Question: I've been searching online for quite a while now and can't seem to find a solution for my problem. I installed Pylance (the newest Microsoft interpreter for Python) and can't seem to disable linting at all. I've tried a lot of options but none worked. Here's a screenshot of how annoying linting is in my code now.
Here's how my VSCode Settings file looks like:
'''
{
// "python.pythonPath": "C://Anaconda3//envs//py34//python.exe",
// "python.pythonPath": "C://Anaconda3_2020//python.exe",
// "python.pythonPath": "C://Anaconda3_2020_07//python.exe",
"python.pythonPath": "C://Anaconda3//python.exe",
"python.analysis.disabled": [
"unresolved-import"
],
"editor.suggestSelection": "first",
"editor.fontSize": 15,
"typescript.tsserver.useSeparateSyntaxServer": false,
"workbench.colorTheme": "Monokai ST3",
"workbench.colorCustomizations": {
"editor.background": "#000000",
"statusBar.background": "#000000",
"statusBar.noFolderBackground": "#212121",
"statusBar.debuggingBackground": "#263238"
},
"window.zoomLevel": 0,
"editor.renderLineHighlight": "none",
"editor.fontFamily": "Meslo LG L",
"editor.tabCompletion": "on",
"editor.parameterHints.enabled": true,
"python.terminal.executeInFileDir": true,
"python.terminal.launchArgs": [
"-u"
],
"terminal.integrated.shell.windows": "C:\Windows\System32\WindowsPowerShell\v1.0\powershell.exe",
"editor.lineHeight": 0,
"workbench.editor.scrollToSwitchTabs": true,
"python.autoComplete.showAdvancedMembers": false,
"python.languageServer": "Pylance",
"python.linting.enabled": false,
"python.linting.pylintEnabled": false,
"python.linting.lintOnSave": false,
"python.linting.flake8Enabled": false,
"python.linting.mypyEnabled": false,
"python.linting.banditEnabled": false,
"python.linting.pylamaEnabled": false,
"python.linting.pylintArgs": [
"--unsafe-load-any-extension=y",
"--load-plugin",
"pylint_protobuf",
"--disable=all",
"--disable=undefined-variable",
],
"python.linting.mypyArgs": [
"--ignore-missing-imports",
"--follow-imports=silent",
"--show-column-numbers",
"--extension-pkg-whitelist=all",
"--disable=all",
"--disable=undefined-variable",
],
}
'''

Any thoughts?
Any help is much appreciated.
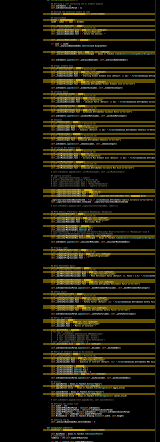
Answer: You can disable the language server with:
'''
"python.languageServer": "None"
'''